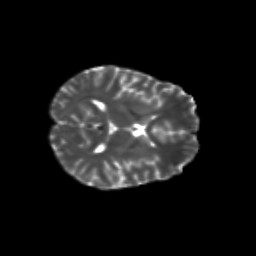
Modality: T2w
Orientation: axial
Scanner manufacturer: siemens
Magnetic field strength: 3 T
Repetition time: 9.2 s
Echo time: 0.084 s